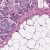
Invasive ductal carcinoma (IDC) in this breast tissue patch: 1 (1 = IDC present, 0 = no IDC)